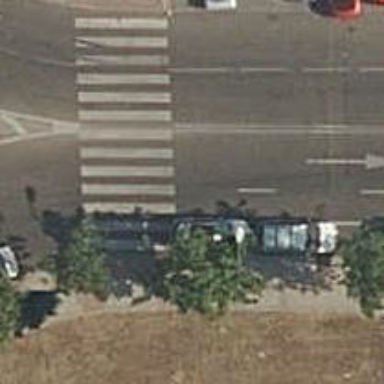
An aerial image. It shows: Zebra crossing on the road.